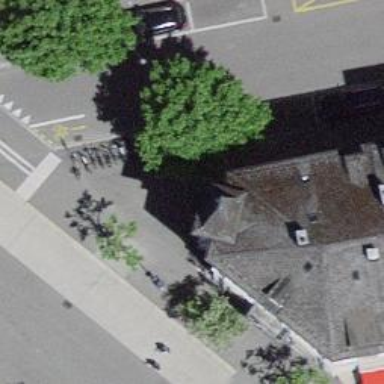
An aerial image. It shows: Paved area with bicycle parking stands.